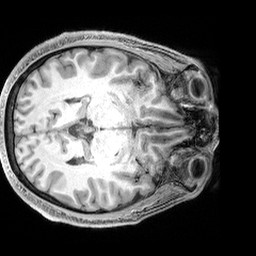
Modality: T1w
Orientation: axial
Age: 37
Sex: male
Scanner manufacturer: siemens
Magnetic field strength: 3 T
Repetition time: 2.4 s
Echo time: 0.00215 s